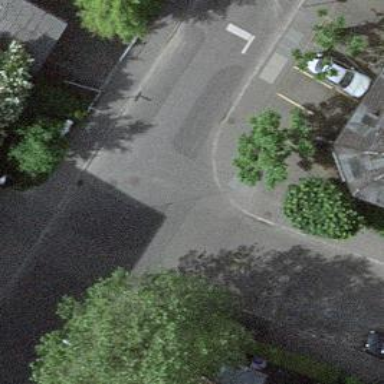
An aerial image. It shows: Kerb barrier.